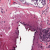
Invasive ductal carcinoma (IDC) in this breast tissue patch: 0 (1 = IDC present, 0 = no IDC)